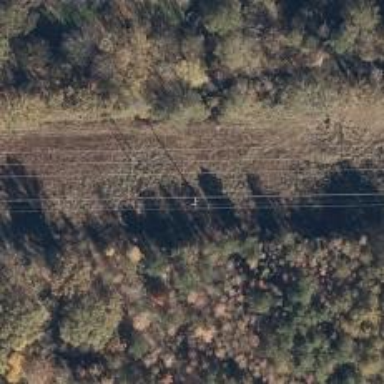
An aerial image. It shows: Power pole.